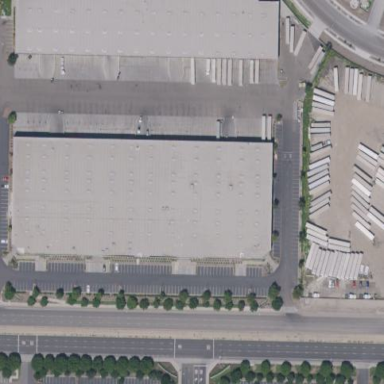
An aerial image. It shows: Industrial building.